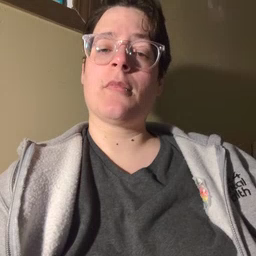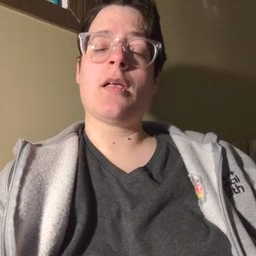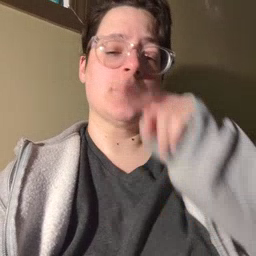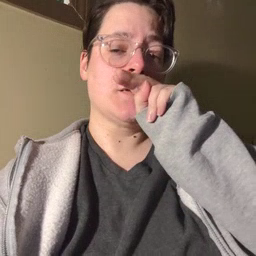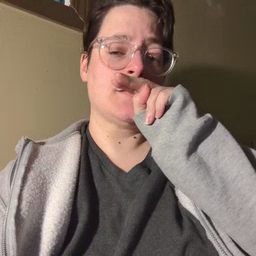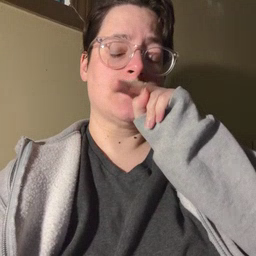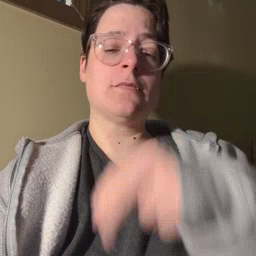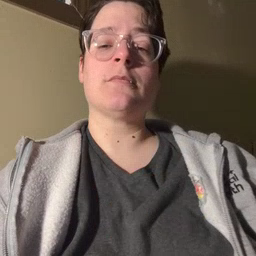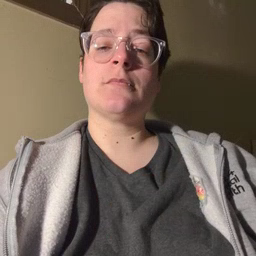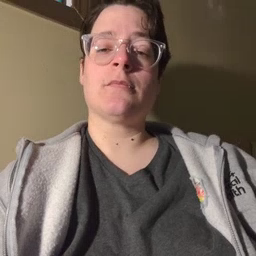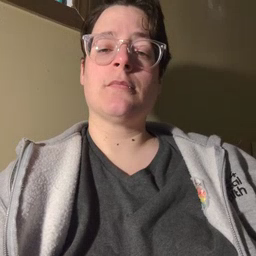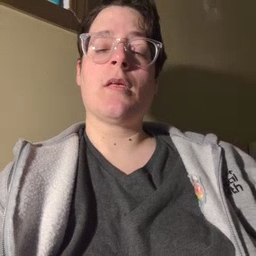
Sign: tongue